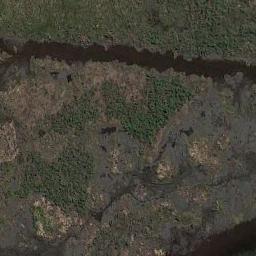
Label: wetland